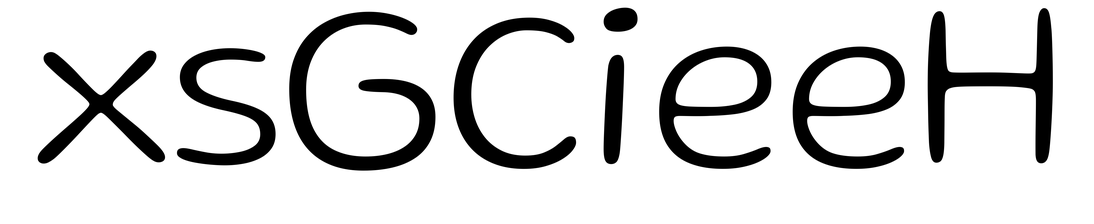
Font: Gluten_ExtraLight